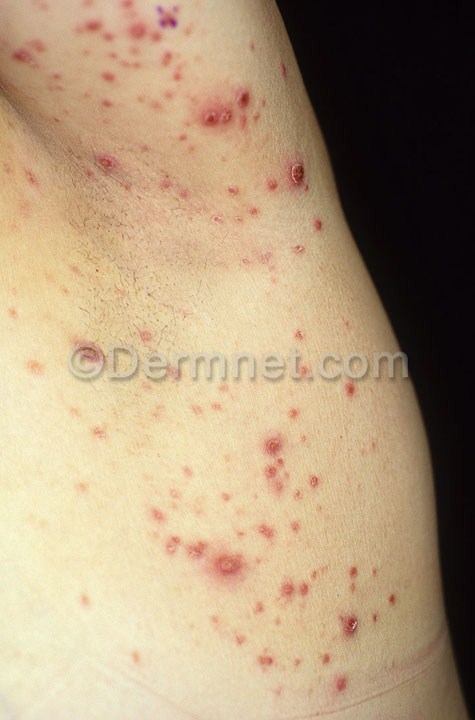
Disease: Actinic Keratosis Basal Cell Carcinoma and other Malignant Lesions